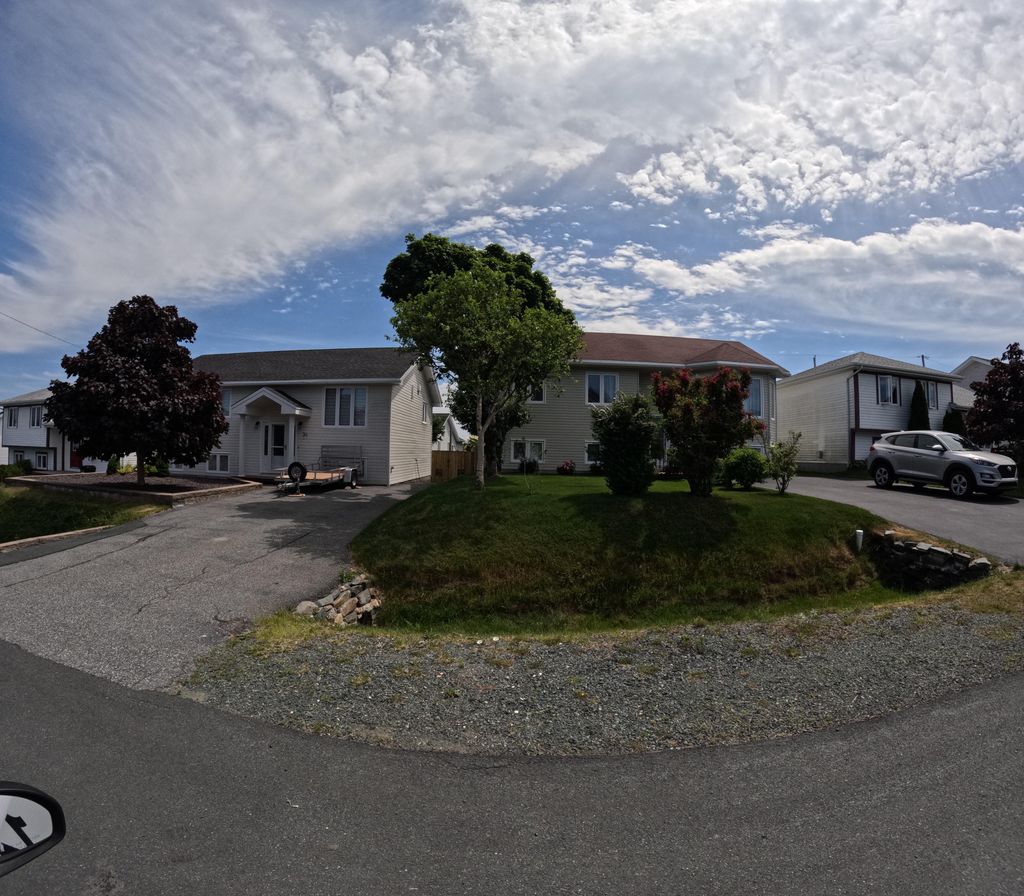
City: st_johns